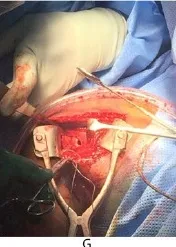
Intraoperative photographs of the Tension-slide technique of proximal biceps tendodesis using an EndoButton reproducing anatomical length-tension relationship. The EndoButton is loaded onto the Button deployment device and passed through bone tunnel.
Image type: medical_photograph (other_medical_photograph)